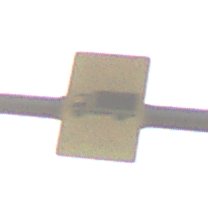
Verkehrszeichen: KFZZulaessigeGesamtmasse3Komma5TOhnePfeilsymbol
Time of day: MorningAfternoon
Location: Outdoor (Nature)
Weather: PartlyCloudy
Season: NotSpecified
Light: Natural